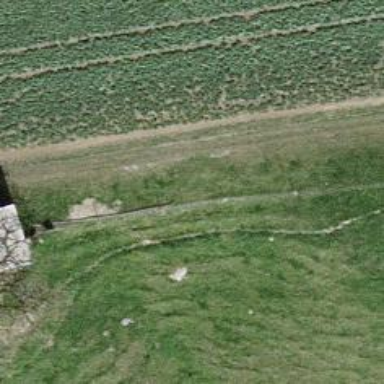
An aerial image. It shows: Path covered with grass.